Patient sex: F
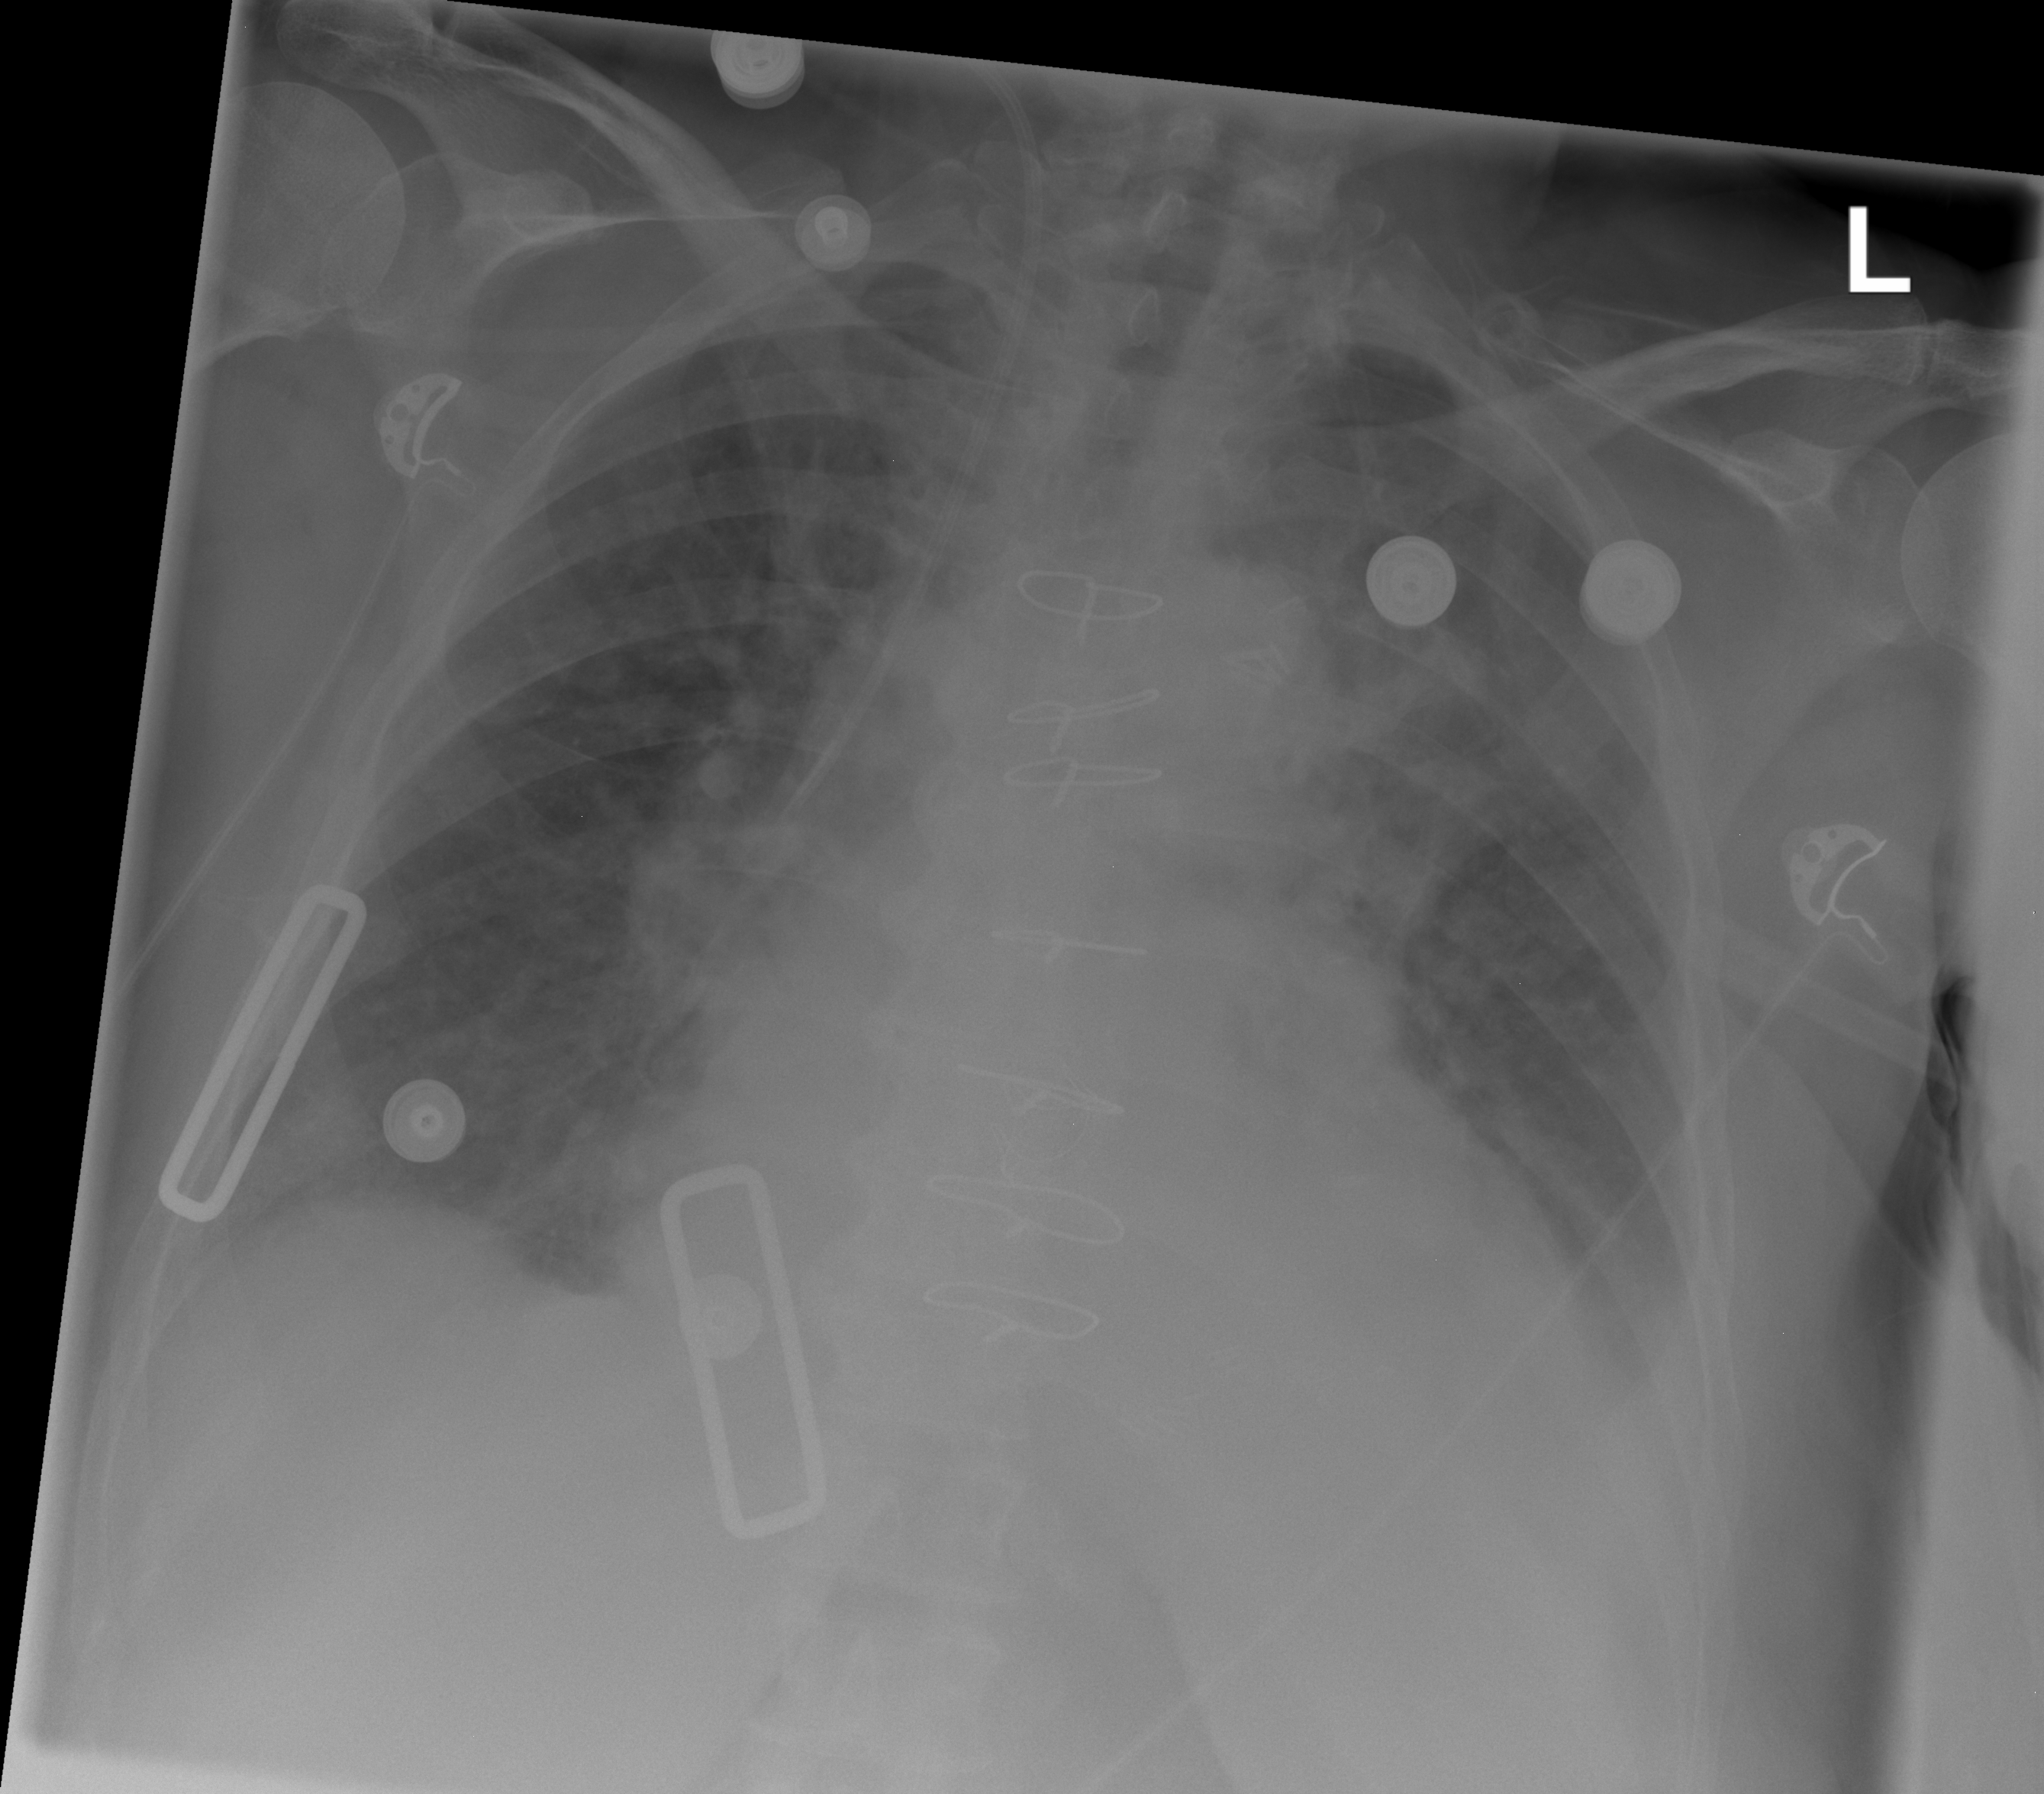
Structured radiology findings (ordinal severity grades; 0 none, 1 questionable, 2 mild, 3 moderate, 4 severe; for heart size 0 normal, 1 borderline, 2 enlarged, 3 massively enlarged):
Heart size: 2
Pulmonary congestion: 3
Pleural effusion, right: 2
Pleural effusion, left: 2
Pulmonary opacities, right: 2
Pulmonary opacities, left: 2
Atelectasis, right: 2
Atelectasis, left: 2